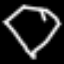
Label: diamond